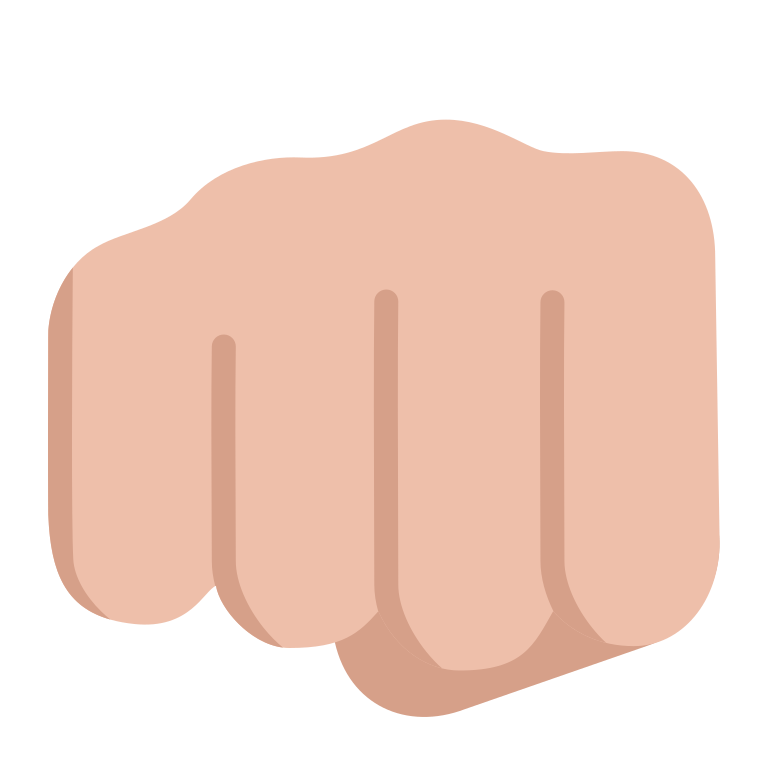
oncoming fist flat  light